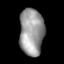
Tissue: lung
Cell type: Fibroblasts
Senescence score: 0.6403
Nuclear area (px): 1118
Mean DAPI intensity: 153.294